Brain MRI, t1w sequence, axial 2D slice.
Patient: age 42, sex F, weight 78 kg, height 1.78 m
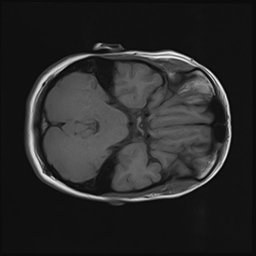